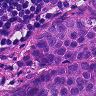
Metastatic tissue present: yes